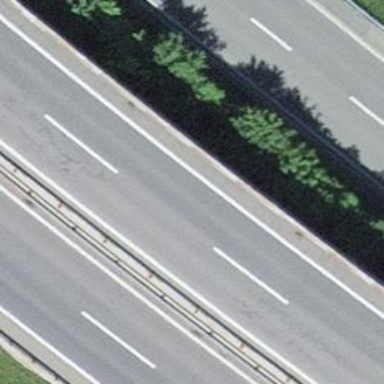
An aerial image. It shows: Viaduct bridge on motorway.